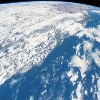
Label: cloud